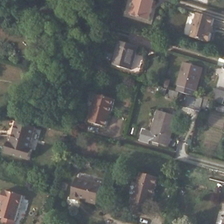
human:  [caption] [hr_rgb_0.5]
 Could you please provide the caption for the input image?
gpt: several villas scatter in this community, integrated with lush plants .

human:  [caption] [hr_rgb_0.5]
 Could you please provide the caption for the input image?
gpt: several villas scatter in this community, integrated with lush plants .

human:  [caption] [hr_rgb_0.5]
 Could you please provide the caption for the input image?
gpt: many buildings and green trees are in a medium residential area .

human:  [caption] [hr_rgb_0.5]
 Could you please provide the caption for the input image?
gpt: many buildings and green trees are in a medium residential area .

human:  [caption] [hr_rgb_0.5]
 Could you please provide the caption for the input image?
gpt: many buildings and green trees are in a medium residential area .